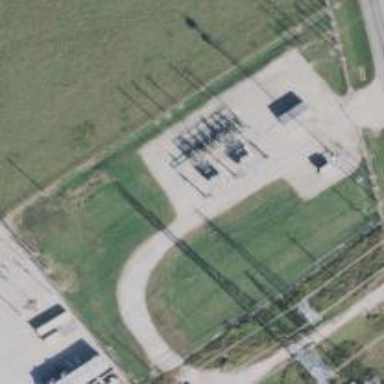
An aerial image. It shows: Outdoor power substation surrounded by fence. The substation operates at the distribution level.